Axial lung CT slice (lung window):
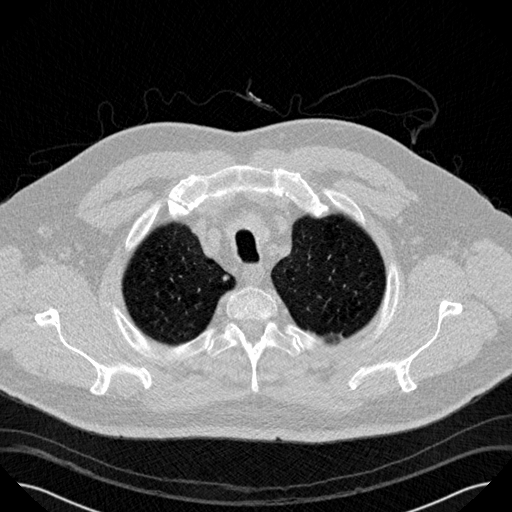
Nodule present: yes
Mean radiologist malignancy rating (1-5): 2